Question: Count the number of objects in the diagram.
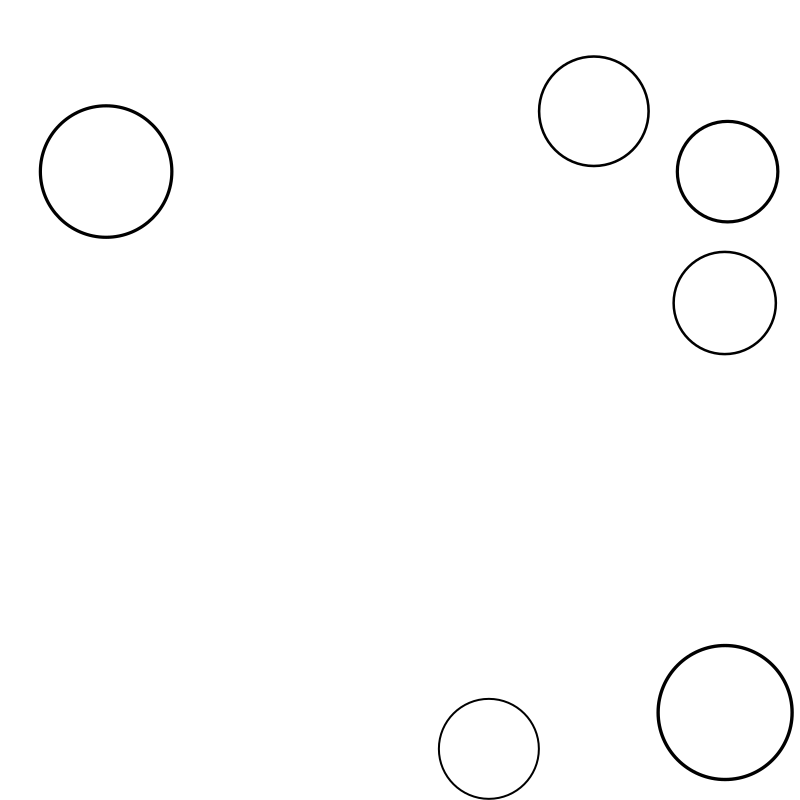
Answer: 6